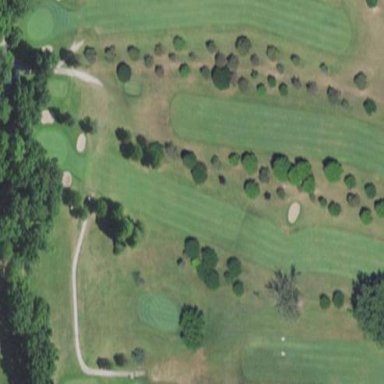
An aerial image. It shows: Rough grassy area used for golf.